Field crop: maize
Growth stage: 2
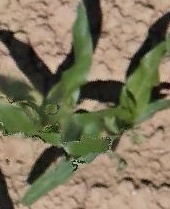
Species: maize